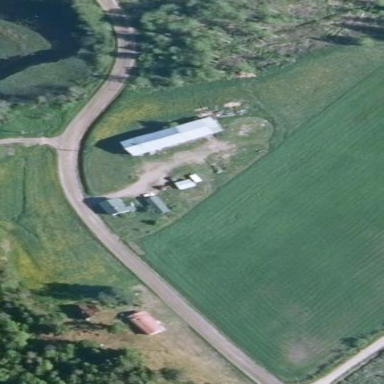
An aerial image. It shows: Farmyard area.